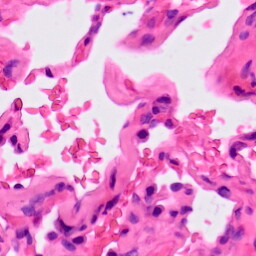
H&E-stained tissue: Lung